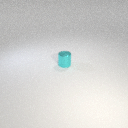
small cyan metal cylinder